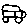
Label: car